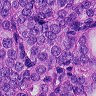
Metastatic tissue present: yes